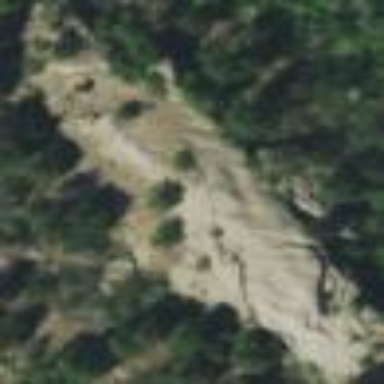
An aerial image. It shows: Landscape dominated by bare rock.